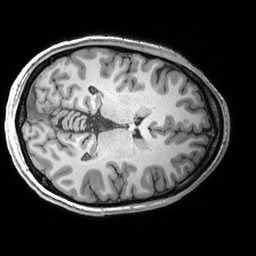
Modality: T1w
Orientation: axial
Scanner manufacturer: siemens
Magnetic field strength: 3 T
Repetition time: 2.53 s
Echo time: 0.00299 s